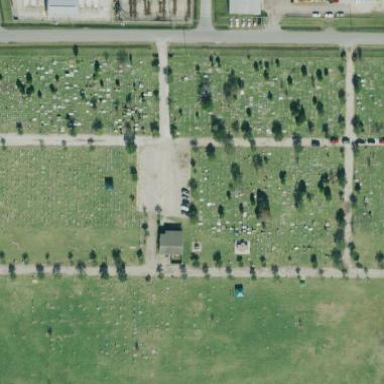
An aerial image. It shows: Cemetery.